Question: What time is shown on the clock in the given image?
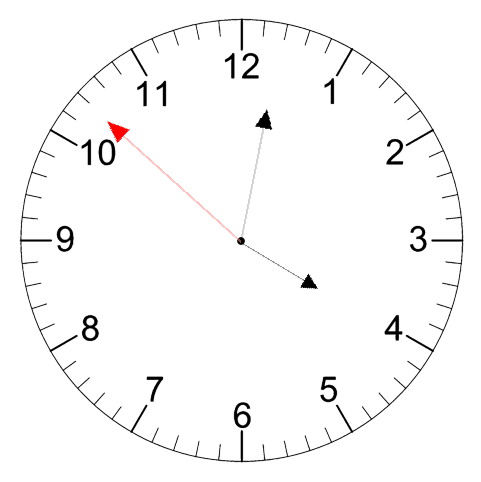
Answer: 04:01:52